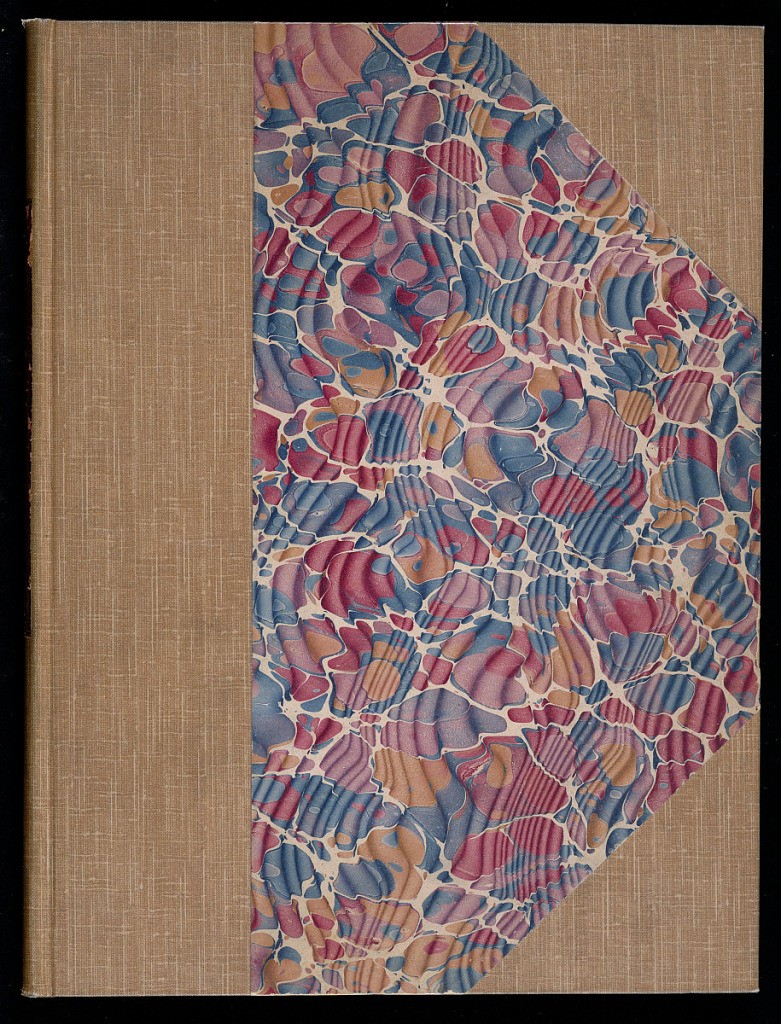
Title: Album of Prints: Vases, Medallions, and Trophies Designed by T. Bertren
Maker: Théodore Bertren, active in France, 18th century
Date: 1765-1772
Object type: Album
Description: This album contains engravings of vases, medallions, and trophies designed by T. Bertren from several suites.